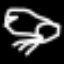
Label: frog